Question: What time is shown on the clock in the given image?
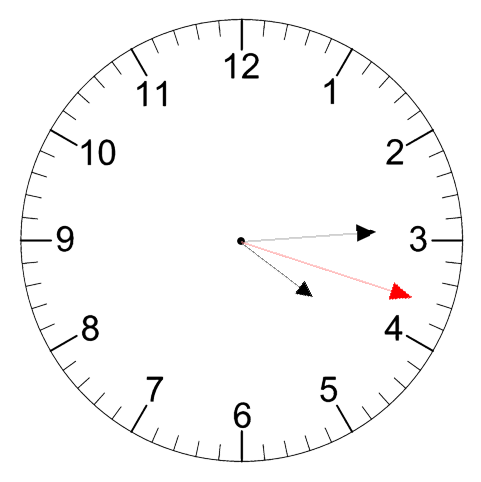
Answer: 04:14:18